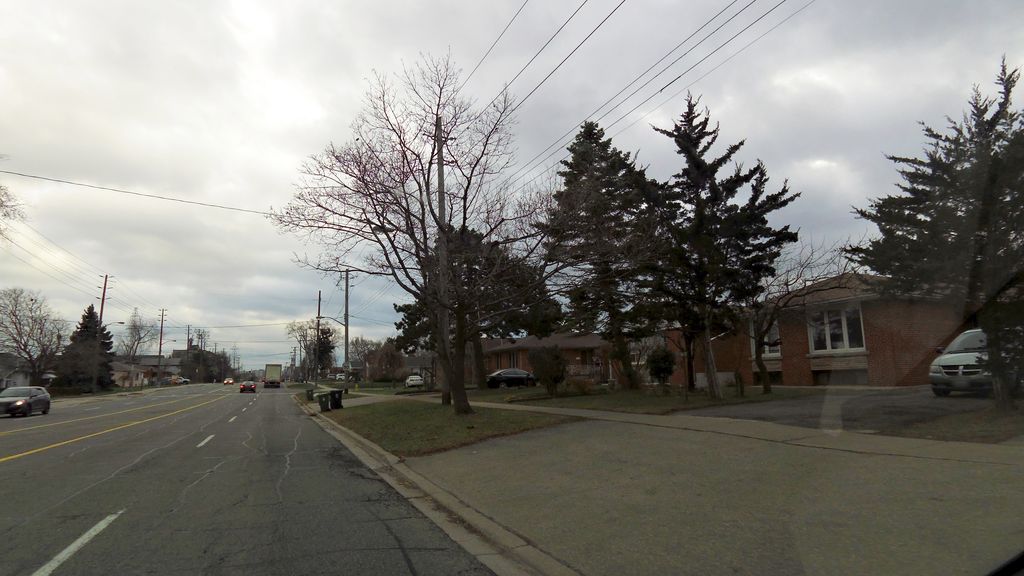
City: toronto